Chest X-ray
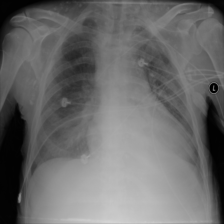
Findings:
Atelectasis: negative
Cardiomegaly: positive
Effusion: positive
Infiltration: positive
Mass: negative
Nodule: negative
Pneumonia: negative
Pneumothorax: negative
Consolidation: negative
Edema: negative
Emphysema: negative
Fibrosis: negative
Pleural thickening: negative
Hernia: negative